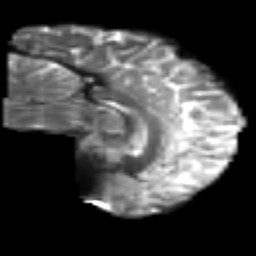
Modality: T2w
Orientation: sagittal
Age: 39
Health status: ill
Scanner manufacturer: philips
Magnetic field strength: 3 T
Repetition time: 9 s
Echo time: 0.127 s